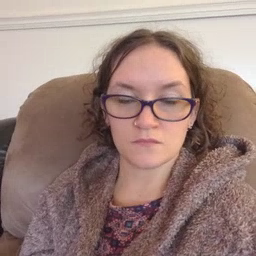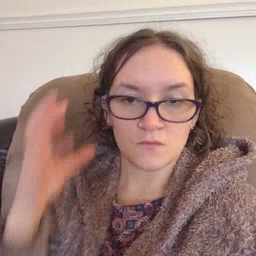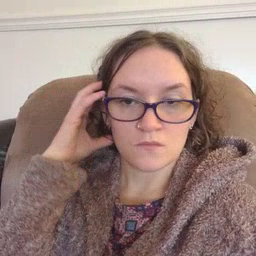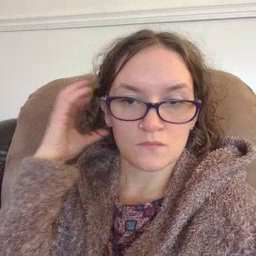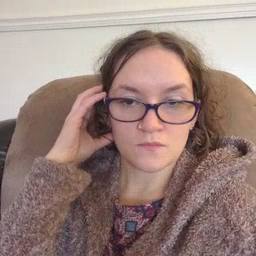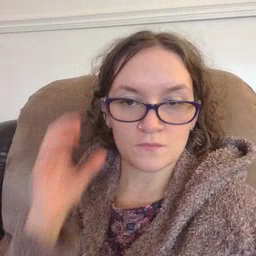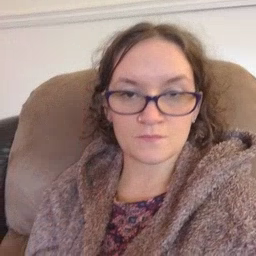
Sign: radio